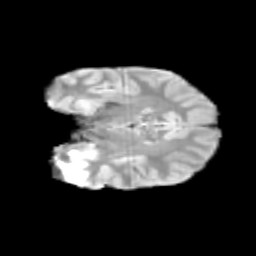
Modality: T2w
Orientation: coronal
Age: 12
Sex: male
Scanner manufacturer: siemens
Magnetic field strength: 3 T
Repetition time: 3.8 s
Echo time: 0.07 s